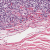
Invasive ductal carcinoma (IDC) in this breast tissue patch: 1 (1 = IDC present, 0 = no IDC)